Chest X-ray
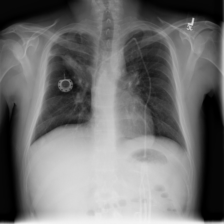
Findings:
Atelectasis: negative
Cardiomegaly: negative
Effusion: negative
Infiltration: negative
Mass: negative
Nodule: negative
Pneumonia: negative
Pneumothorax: negative
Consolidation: negative
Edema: negative
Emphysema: negative
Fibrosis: negative
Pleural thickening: negative
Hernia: negative